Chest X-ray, AP view. Patient: 23 years old, sex F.
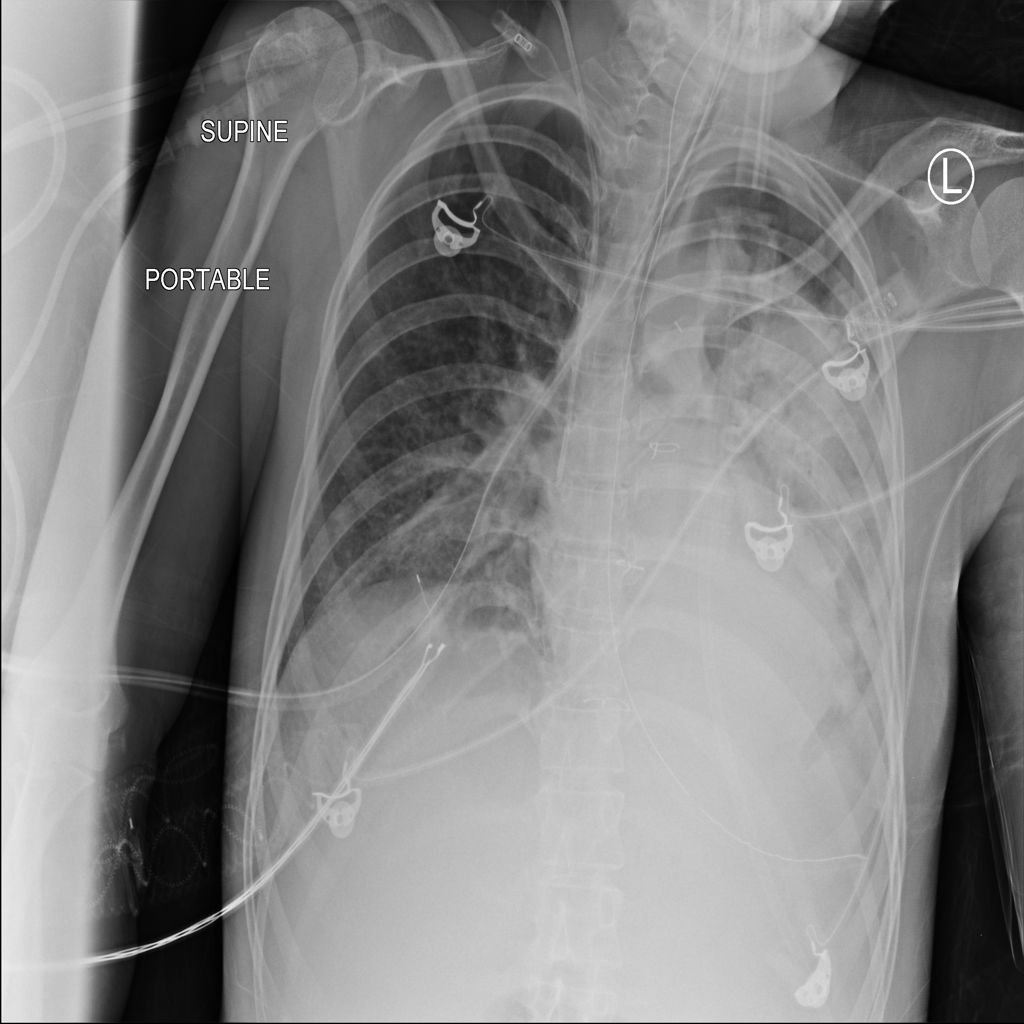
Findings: Consolidation